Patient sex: M
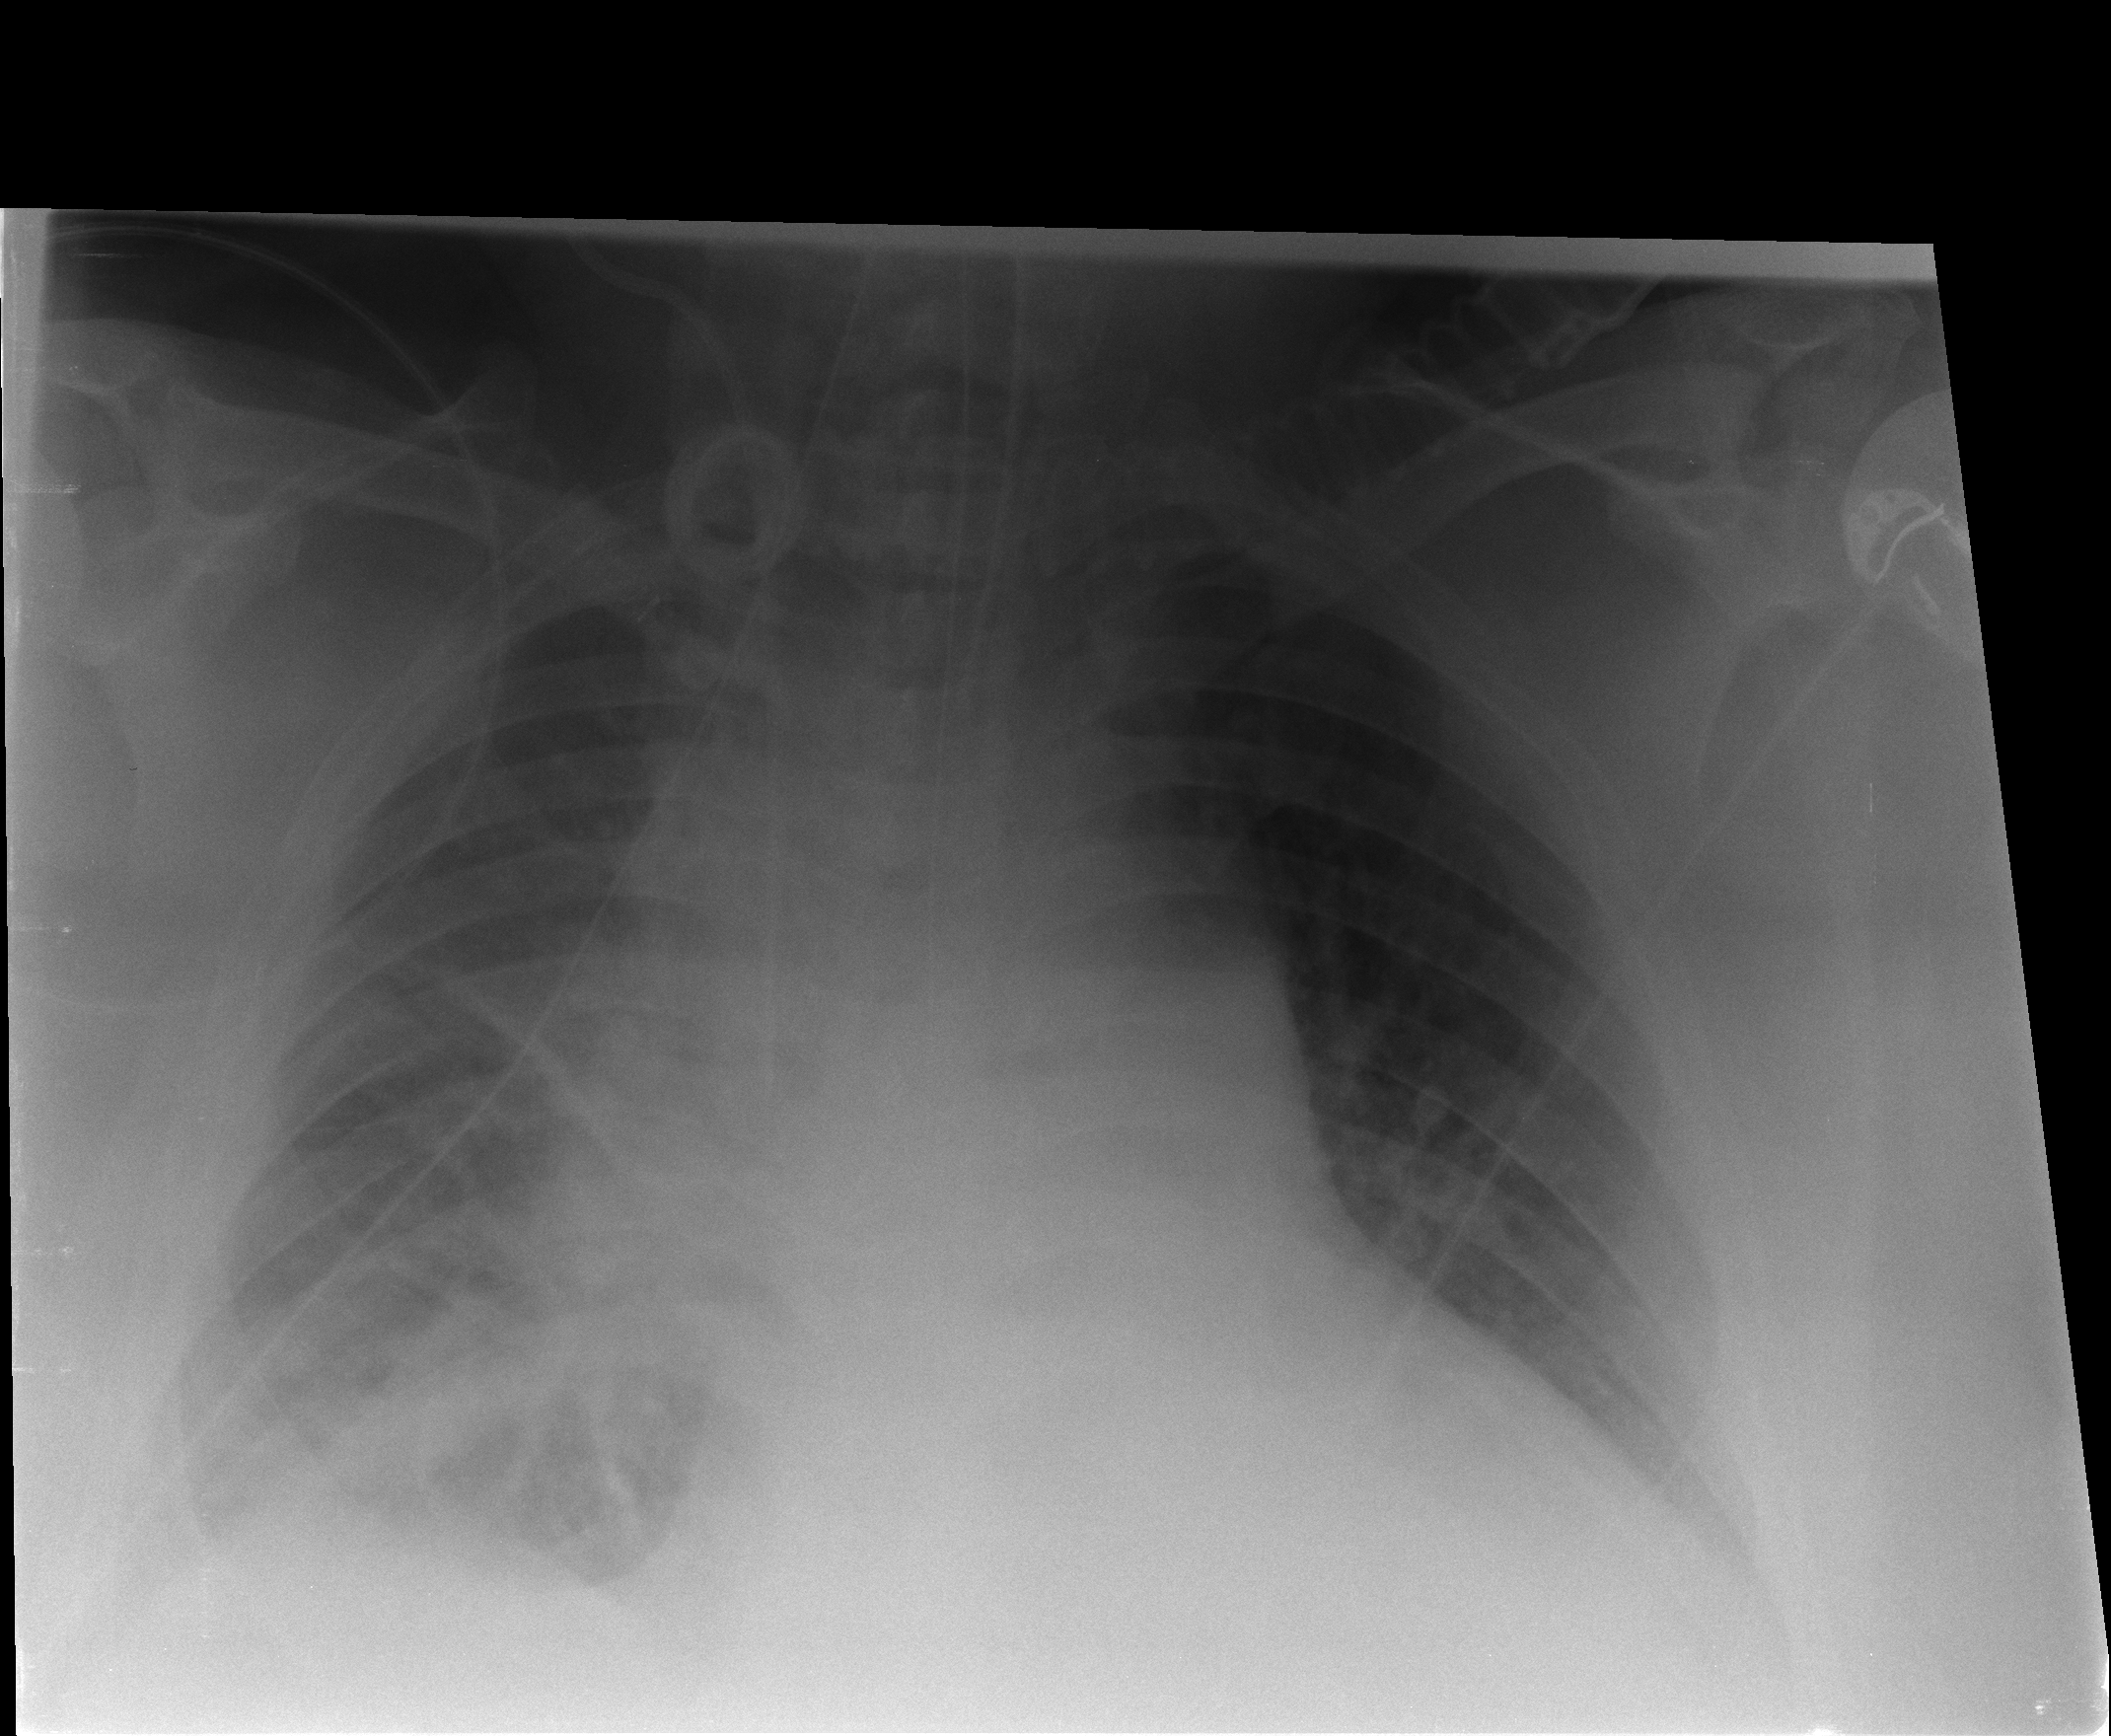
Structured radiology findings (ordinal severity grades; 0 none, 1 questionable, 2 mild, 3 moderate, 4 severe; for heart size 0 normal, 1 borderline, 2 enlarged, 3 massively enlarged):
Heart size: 2
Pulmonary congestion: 0
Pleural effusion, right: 2
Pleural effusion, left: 0
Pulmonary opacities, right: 0
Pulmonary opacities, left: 0
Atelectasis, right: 2
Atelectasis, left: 2